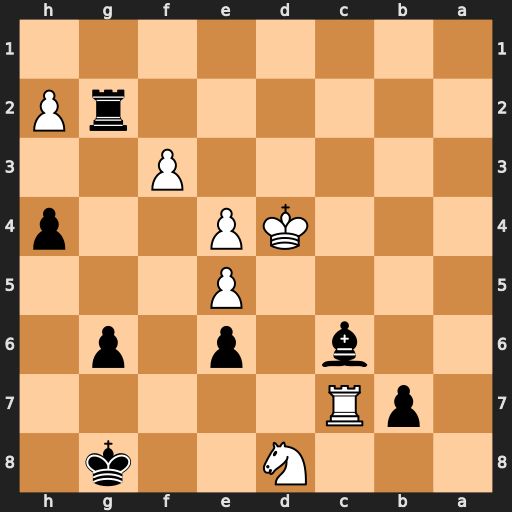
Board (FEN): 3N2k1/1pR5/2b1p1p1/4P3/3KP2p/5P2/6rP/8
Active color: b
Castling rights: -
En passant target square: -
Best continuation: Rd2+ Ke3 Rxd8